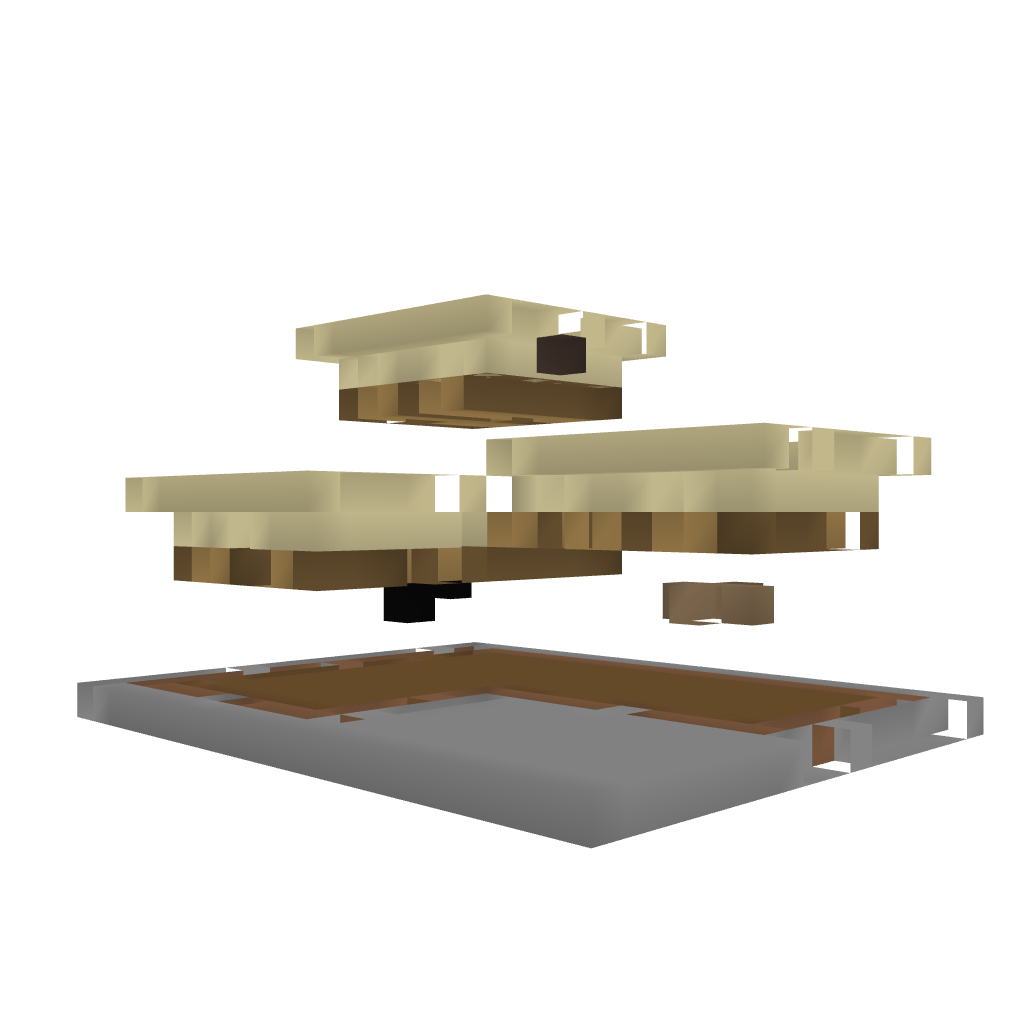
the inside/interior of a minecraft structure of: Adobe House